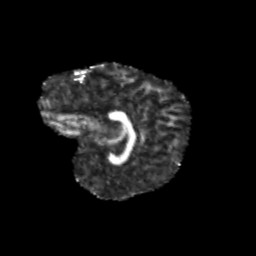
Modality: FA
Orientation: sagittal
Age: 10
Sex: male
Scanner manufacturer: siemens
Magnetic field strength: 3 T
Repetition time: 3.8 s
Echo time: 0.07 s